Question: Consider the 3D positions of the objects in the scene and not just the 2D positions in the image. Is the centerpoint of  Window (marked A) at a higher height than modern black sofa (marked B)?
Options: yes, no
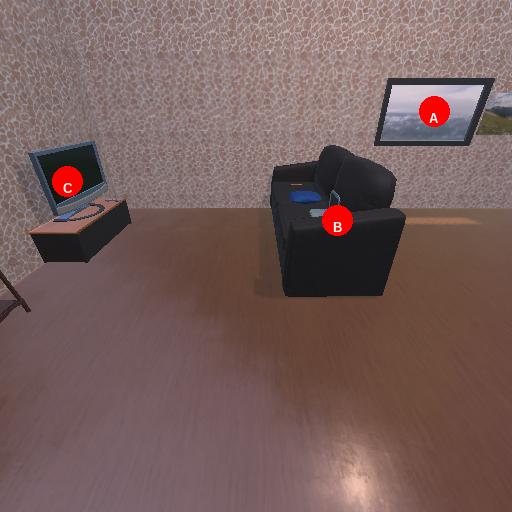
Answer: yes